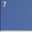
Piece: xx